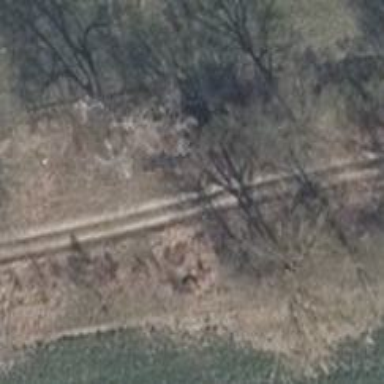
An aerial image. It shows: Row of deciduous broadleaved trees.